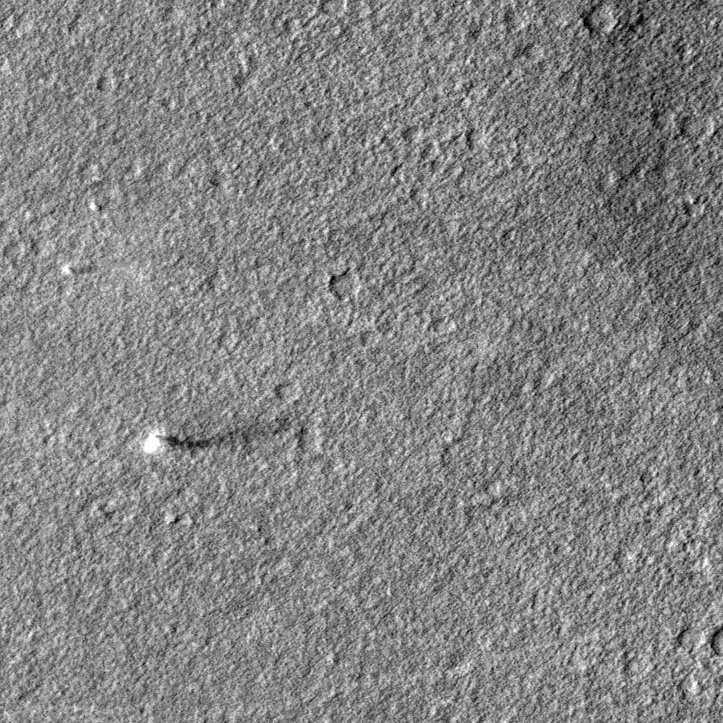
Label: dustdevil